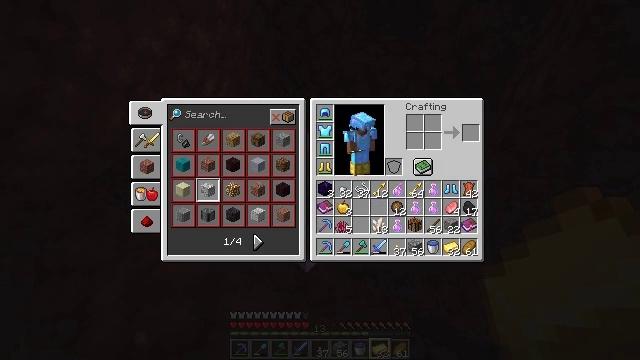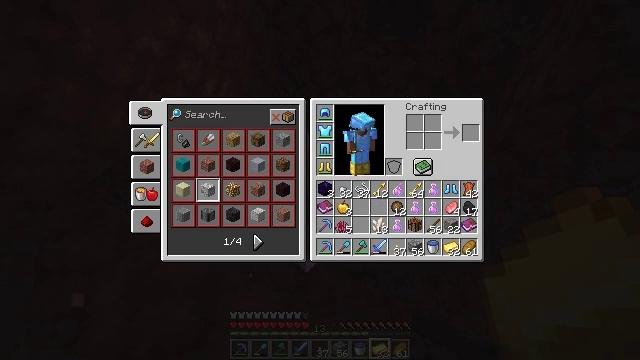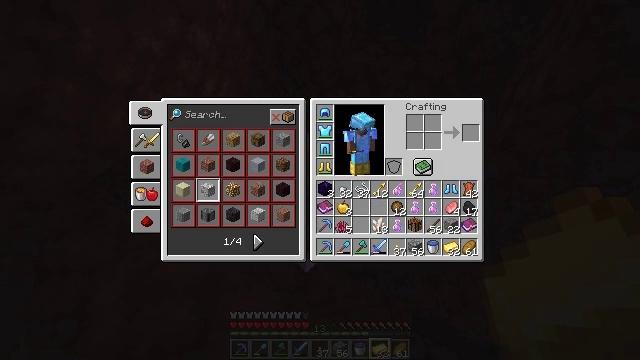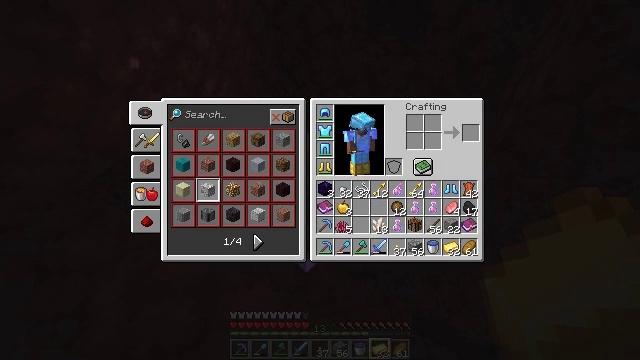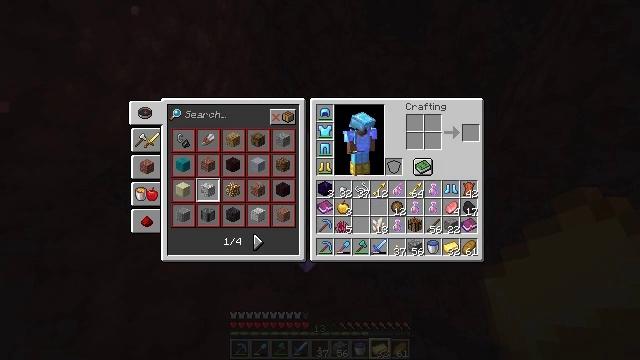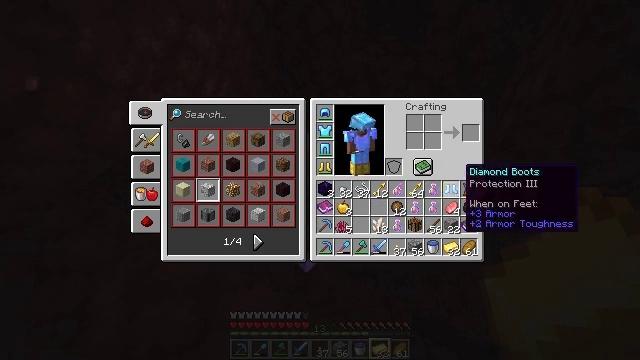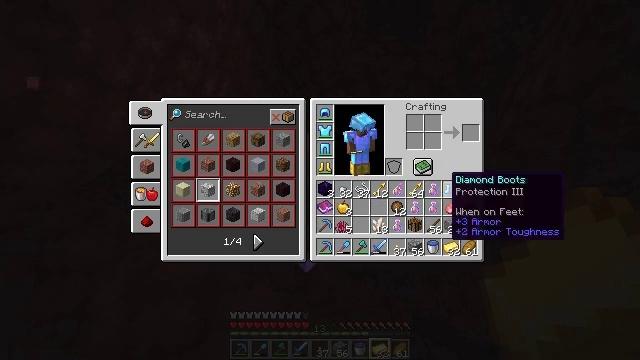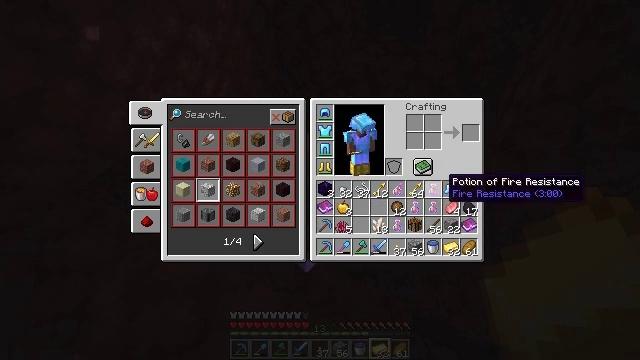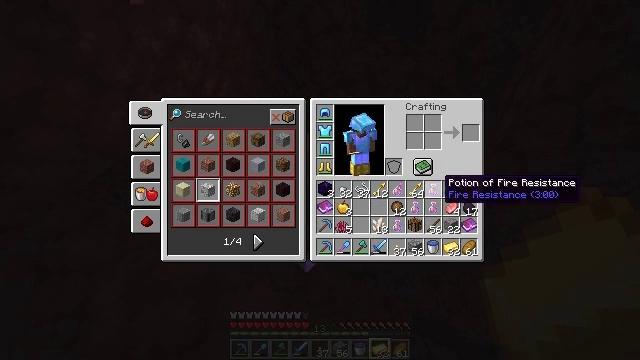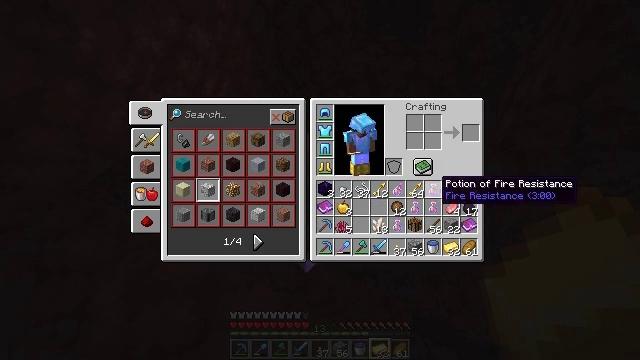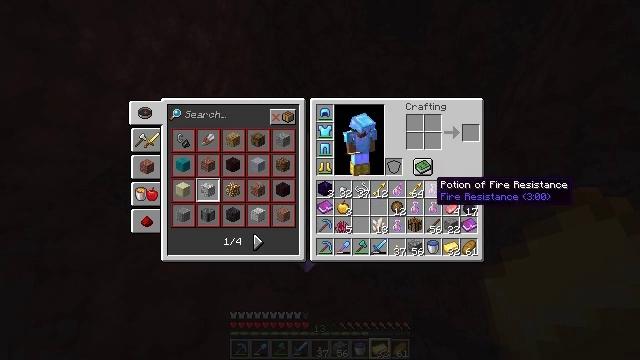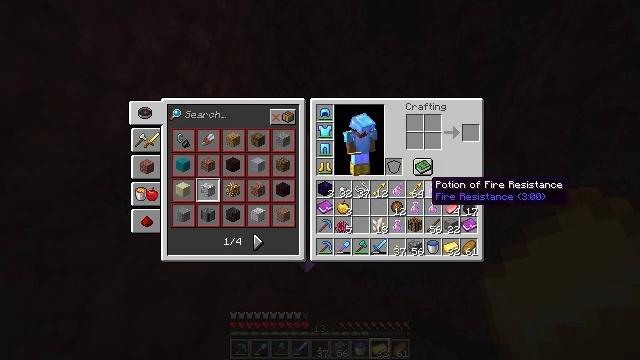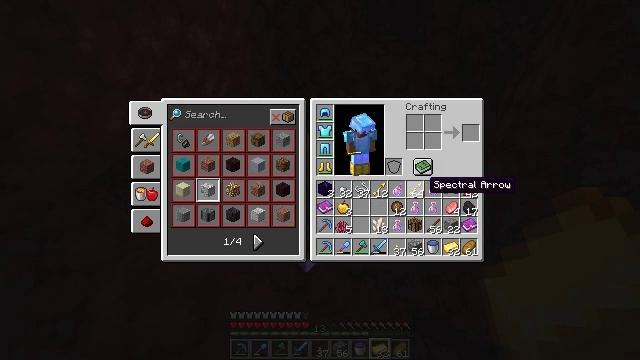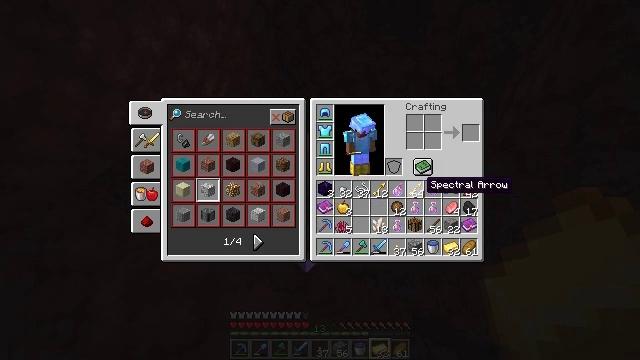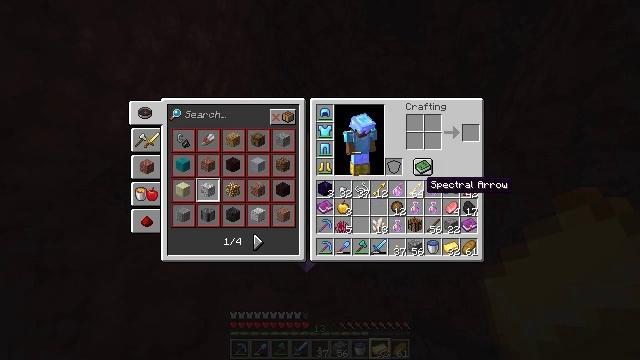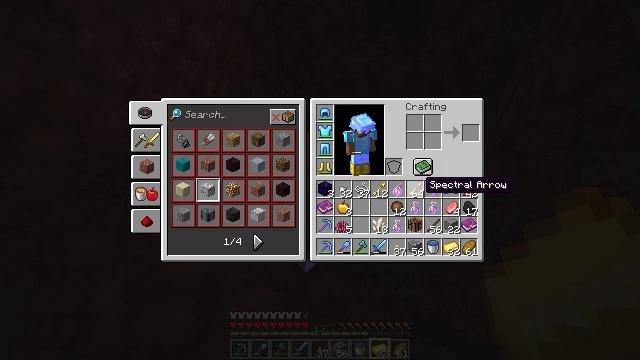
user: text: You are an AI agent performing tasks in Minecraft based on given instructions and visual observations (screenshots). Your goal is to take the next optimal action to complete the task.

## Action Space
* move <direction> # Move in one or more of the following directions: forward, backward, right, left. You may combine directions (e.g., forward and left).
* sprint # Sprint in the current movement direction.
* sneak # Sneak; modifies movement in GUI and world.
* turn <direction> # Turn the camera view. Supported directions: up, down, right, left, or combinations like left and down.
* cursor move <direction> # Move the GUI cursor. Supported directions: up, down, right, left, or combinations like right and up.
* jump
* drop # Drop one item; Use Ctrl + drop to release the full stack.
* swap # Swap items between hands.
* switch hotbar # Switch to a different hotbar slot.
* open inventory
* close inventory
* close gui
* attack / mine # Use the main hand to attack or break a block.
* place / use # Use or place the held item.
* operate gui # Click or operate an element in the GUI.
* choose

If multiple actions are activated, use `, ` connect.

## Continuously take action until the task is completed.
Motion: motion action
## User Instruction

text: Drop a gold ingot.
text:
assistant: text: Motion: no_op
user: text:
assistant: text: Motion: no_op
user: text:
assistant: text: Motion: no_op
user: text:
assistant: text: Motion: cursor move left
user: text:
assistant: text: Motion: cursor move left and down
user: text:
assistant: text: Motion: cursor move left and down
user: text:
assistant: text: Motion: no_op
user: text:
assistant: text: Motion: no_op
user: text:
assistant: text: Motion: no_op
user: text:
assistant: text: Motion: no_op
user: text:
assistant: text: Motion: no_op
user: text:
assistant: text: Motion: no_op
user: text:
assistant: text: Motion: no_op
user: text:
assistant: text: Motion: no_op
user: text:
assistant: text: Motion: no_op
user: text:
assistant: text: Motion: no_op
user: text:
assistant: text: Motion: no_op
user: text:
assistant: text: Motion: no_op
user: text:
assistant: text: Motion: no_op
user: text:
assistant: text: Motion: no_op
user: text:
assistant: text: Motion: no_op
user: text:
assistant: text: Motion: no_op
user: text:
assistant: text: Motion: no_op
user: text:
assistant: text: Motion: no_op
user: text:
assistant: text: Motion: no_op
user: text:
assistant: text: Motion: no_op
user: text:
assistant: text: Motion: no_op
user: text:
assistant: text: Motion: no_op
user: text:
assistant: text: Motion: cursor move right and up
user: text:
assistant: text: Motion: cursor move right